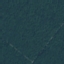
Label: Forest